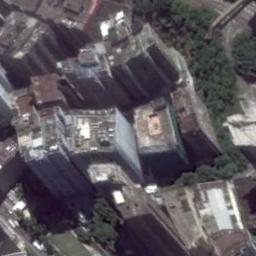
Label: commercial_area